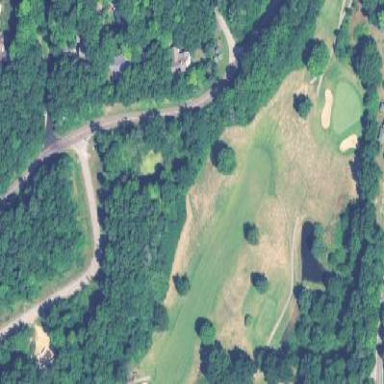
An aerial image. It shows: Grassy fairway on golf course.